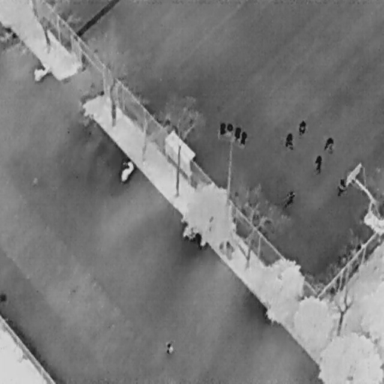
There are nine objects shown in the infrared image, including seven People, and two Bicycles.